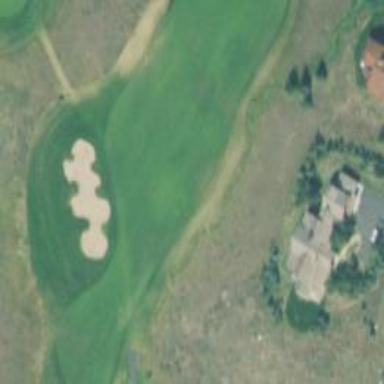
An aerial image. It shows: View of golf hole.